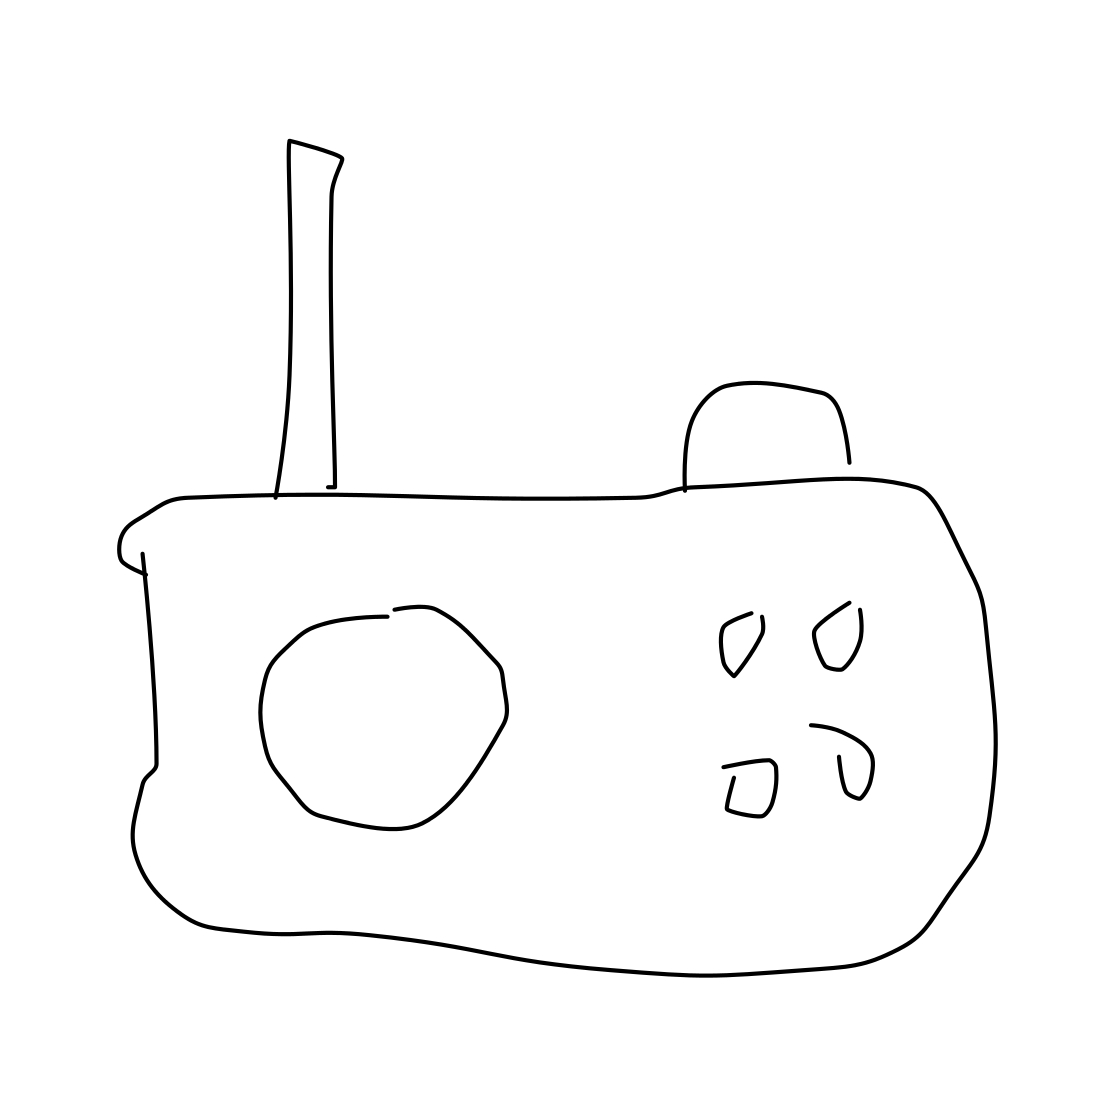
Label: radio